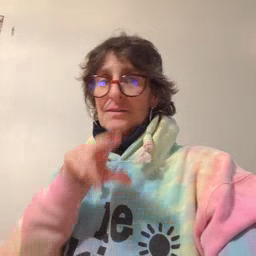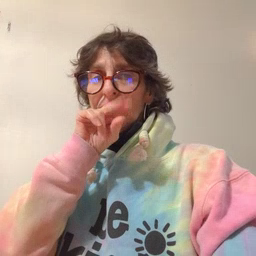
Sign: duck